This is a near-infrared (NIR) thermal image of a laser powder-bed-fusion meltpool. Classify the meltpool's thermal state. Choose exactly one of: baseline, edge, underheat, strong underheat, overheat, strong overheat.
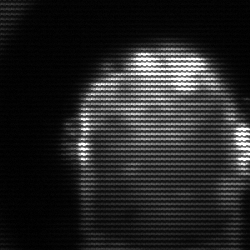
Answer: baseline